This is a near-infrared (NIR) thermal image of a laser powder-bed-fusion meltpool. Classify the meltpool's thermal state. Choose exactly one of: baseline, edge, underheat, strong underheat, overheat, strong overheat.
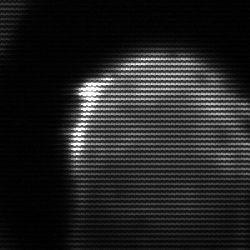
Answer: edge